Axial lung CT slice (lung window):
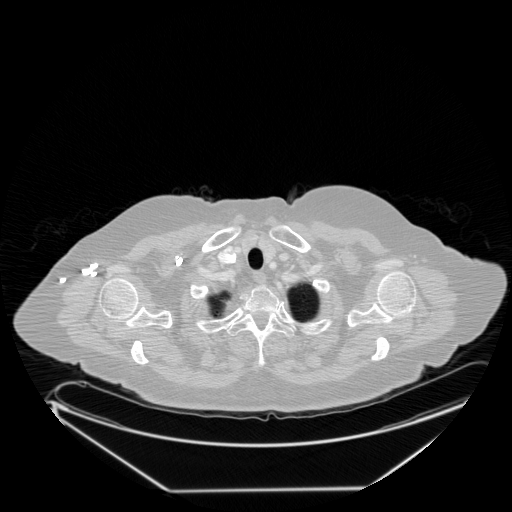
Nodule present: no